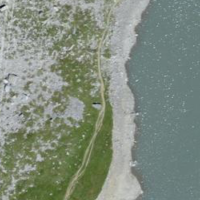
EUNIS habitat code: 48
Species observed at this site:
Geum montanum